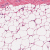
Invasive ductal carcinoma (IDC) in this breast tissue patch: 0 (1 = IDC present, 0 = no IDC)